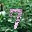
Label: 7